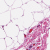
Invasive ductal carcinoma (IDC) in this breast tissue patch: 0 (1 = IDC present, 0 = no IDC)